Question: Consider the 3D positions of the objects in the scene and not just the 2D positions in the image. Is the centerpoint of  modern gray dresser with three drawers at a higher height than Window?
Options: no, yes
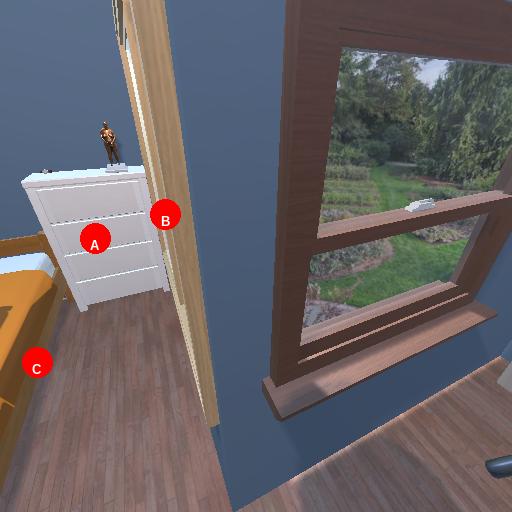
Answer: no